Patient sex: F
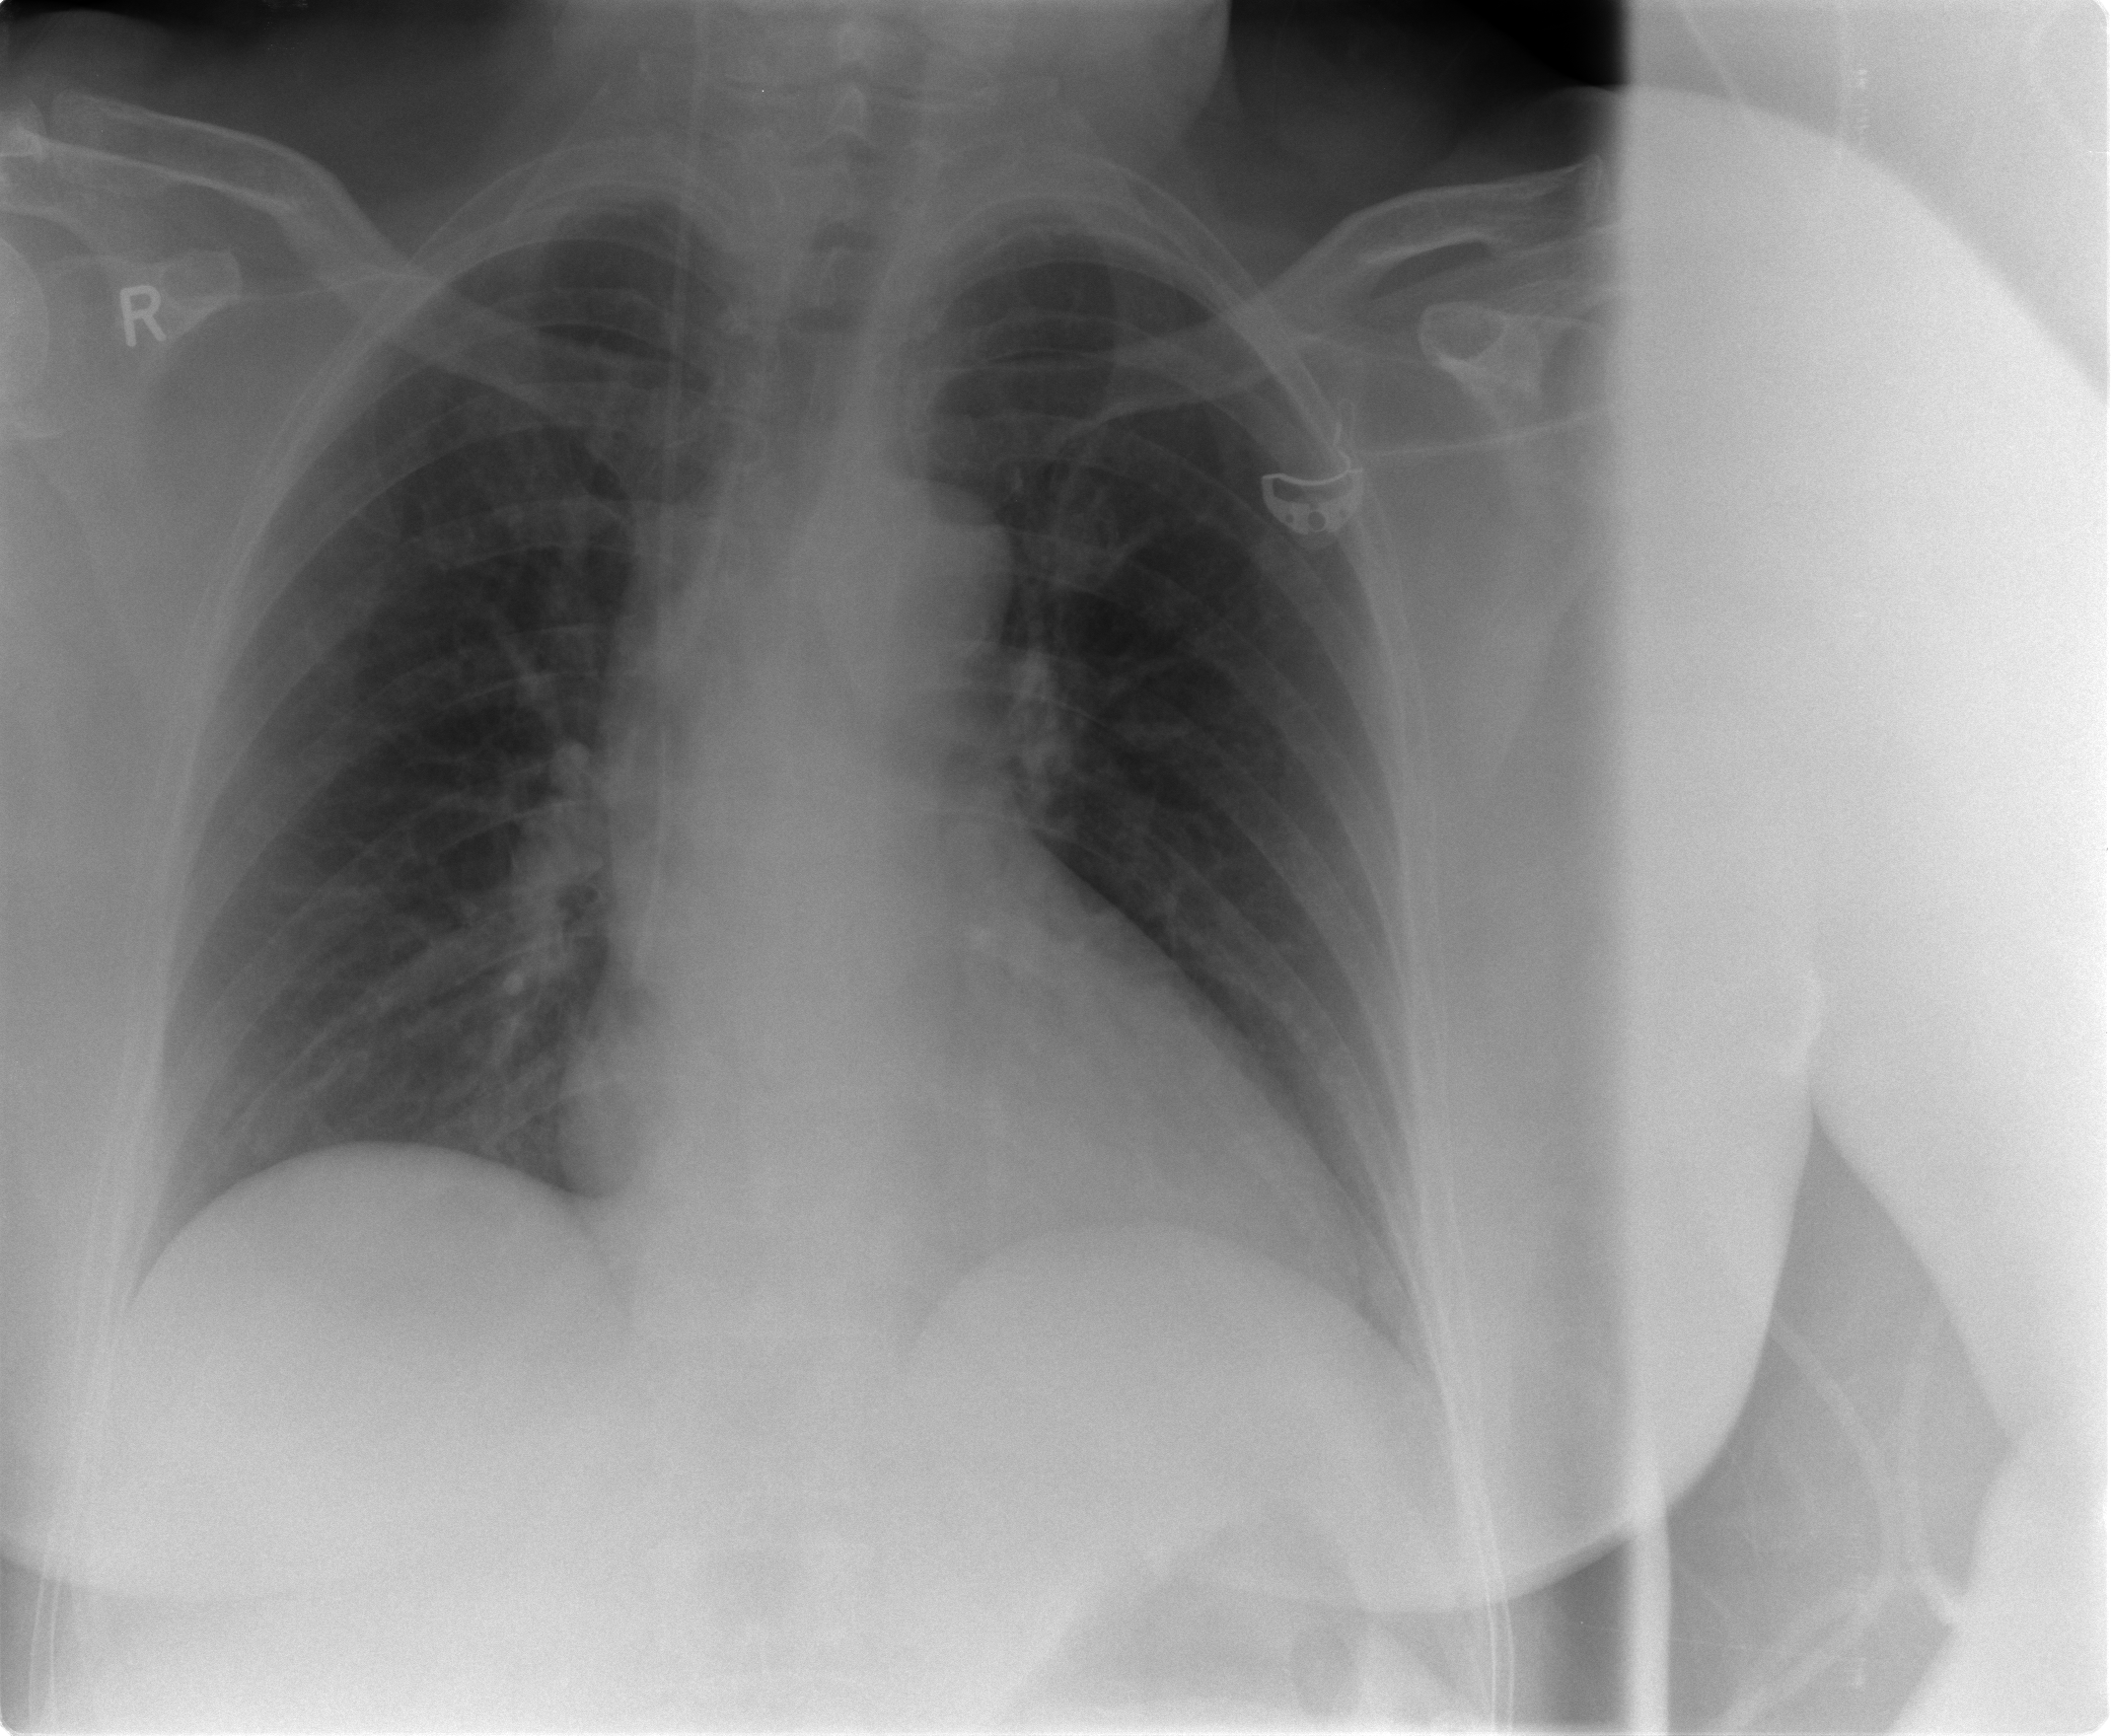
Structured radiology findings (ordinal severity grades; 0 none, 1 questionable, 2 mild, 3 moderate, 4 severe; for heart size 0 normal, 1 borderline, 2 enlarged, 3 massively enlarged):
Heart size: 2
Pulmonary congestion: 1
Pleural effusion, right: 0
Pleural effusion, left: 1
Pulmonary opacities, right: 0
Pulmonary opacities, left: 0
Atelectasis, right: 0
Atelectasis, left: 2